Question: I've got a video (more than one actually, but that doesent matter), here is the JW setup:
'''
jwplayer('myvideo').setup({
'allowscriptaccess': 'always',
'flashplayer': 'video/player.swf',
'file': 'video/clips/video.mp4',
'controlbar': 'over',
'width': 620,
'height': 480,
});
'''
In normal mode, it displays fine, however in Fullscreen:

The black border is not supposed to be there.
I checked the example in the JW Setup Wizard, and their fullscreen works fine. Why doesent mine? Can it be my video? What should I do? Thanks in advance! :)
: By using stretching = fill, I got it to fill the black borders, however, it makes it too big. I need it to fit the screen size :)
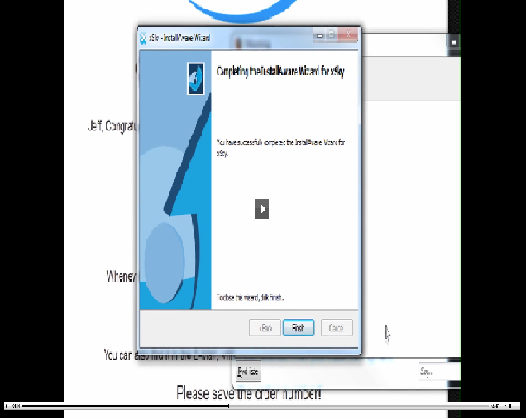
Answer: I agree with @Voltron (represent).
If you speak of the black on the left and right, that's due to your video resolution ratio. 4:3 and 16:9 are the tow common ratios for monitors. Fullscreen, the ratio will just be whatever your monitor is. So if your video resolution is 1024x720p, someone with a 1024x720- monitor won't see and black. Simple.
ETA (due to comments):
No matter how big the resolution is. It's the ratio that determines where the black is. It's just filler. If the black wasn't there, the video would have to stretch and distort. It's not the amount of pixels that matters. It's the width x height ratio that matters.